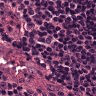
Metastatic tissue present: no